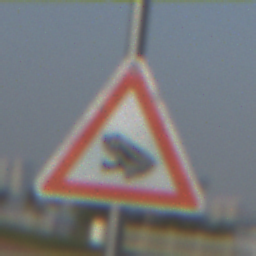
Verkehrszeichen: AmphibienwanderungRechts
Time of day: SunriseSunset
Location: Outdoor (Urban)
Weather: Clear
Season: NotSpecified
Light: Natural